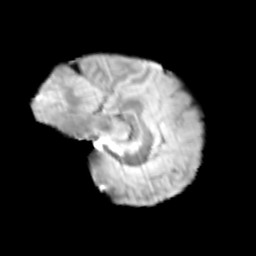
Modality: T2w
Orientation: sagittal
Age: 10
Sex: female
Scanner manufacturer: siemens
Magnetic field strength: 3 T
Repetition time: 3.8 s
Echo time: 0.07 s